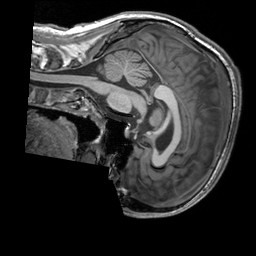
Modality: T1w
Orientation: sagittal
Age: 27
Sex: male
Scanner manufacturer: siemens
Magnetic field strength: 3 T
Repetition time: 2.3 s
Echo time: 0.00303 s